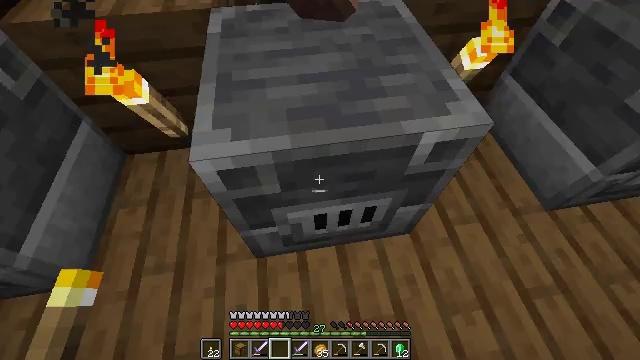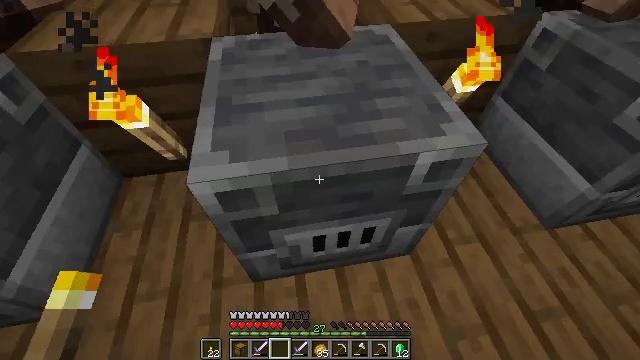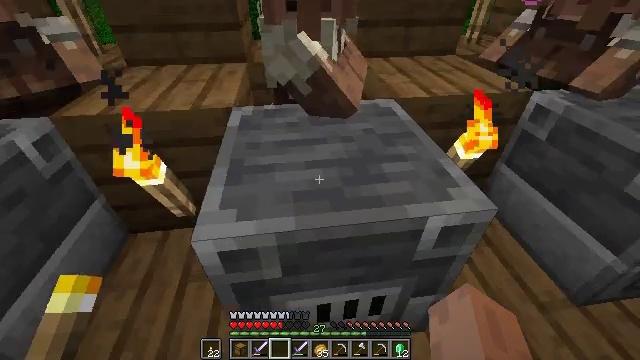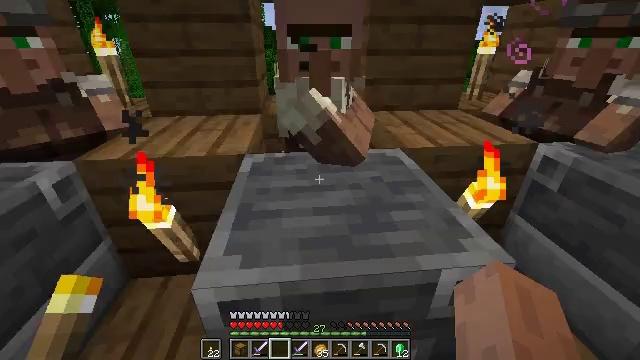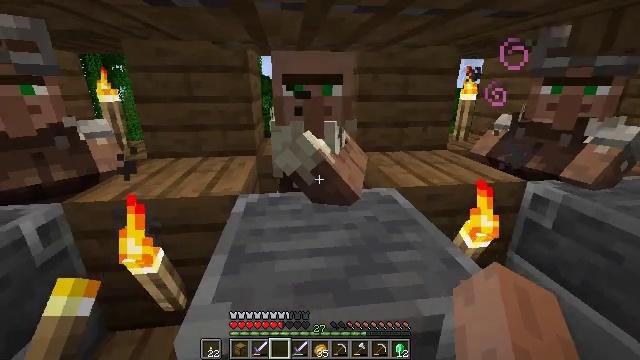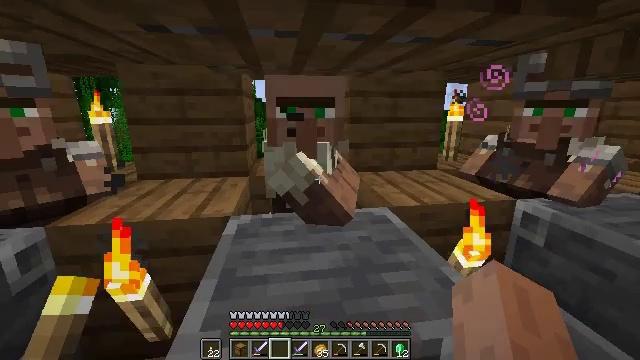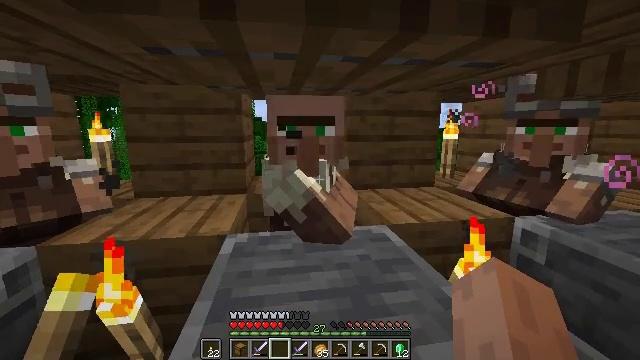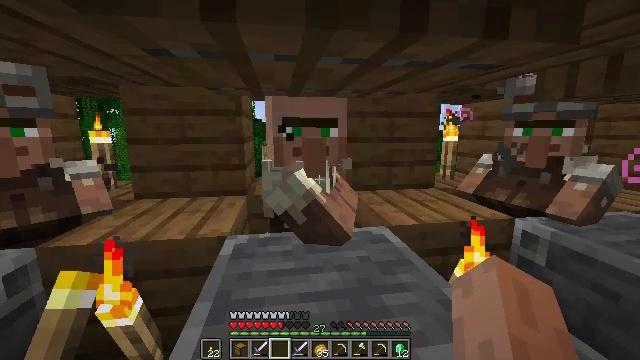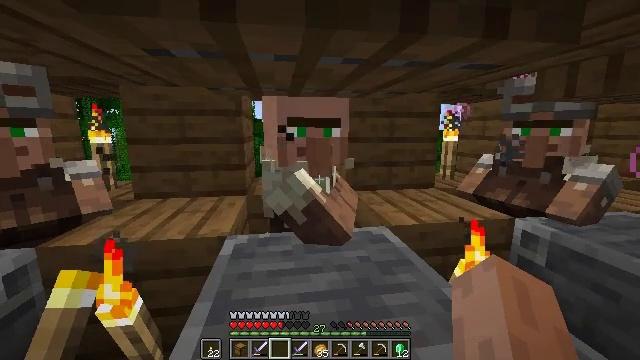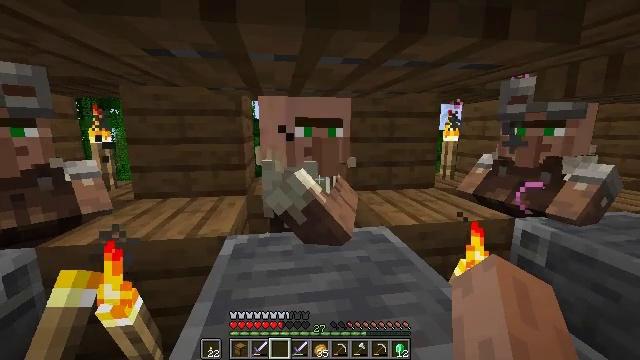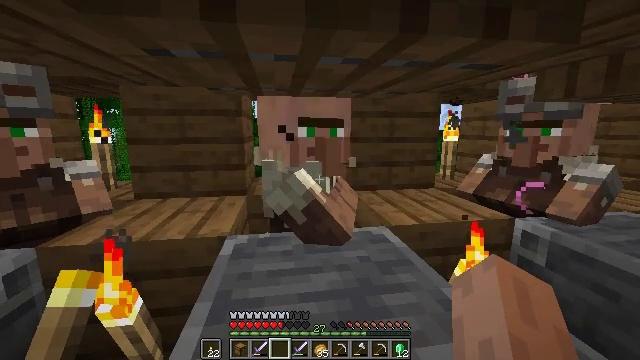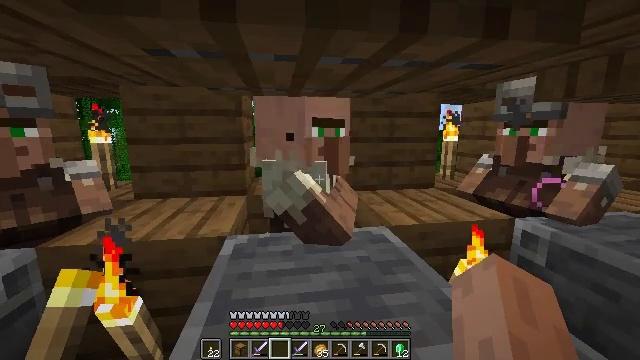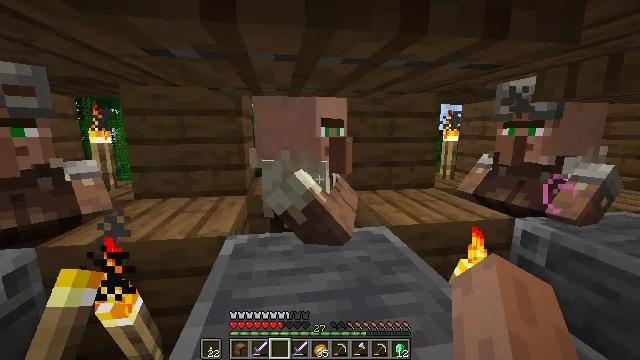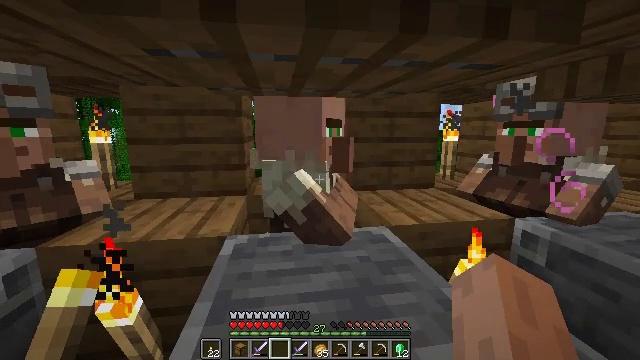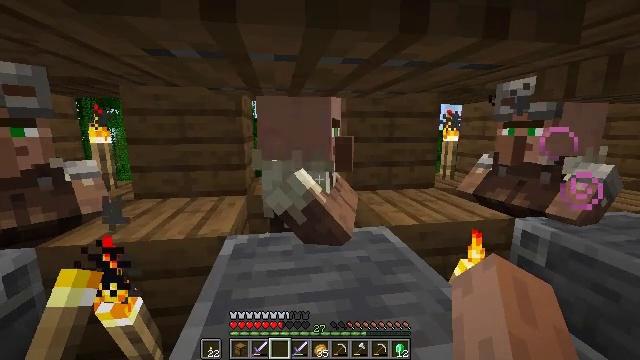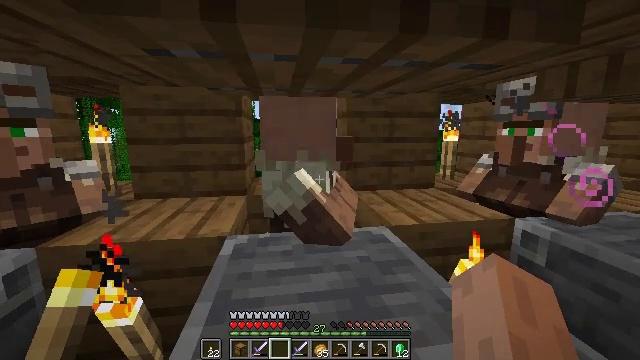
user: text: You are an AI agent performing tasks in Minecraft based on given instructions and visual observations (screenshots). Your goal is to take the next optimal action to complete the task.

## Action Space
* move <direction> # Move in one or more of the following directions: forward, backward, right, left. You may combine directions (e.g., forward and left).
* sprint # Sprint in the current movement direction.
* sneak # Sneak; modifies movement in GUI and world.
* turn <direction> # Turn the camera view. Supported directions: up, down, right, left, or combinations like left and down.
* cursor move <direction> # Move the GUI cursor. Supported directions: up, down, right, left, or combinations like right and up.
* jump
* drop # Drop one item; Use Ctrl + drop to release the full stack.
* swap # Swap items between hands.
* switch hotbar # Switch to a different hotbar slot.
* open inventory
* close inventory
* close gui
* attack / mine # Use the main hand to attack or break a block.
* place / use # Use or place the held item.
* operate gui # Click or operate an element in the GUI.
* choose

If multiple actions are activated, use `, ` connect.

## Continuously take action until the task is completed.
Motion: motion action
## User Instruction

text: Craft a chainmail helmet.
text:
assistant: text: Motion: turn up
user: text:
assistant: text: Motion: turn left and up
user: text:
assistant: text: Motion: turn left and up
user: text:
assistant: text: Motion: turn right and up
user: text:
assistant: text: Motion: turn right and up
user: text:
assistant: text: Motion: turn up
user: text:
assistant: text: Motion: no_op
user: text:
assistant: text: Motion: no_op
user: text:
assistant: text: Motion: no_op
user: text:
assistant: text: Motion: no_op
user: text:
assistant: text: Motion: no_op
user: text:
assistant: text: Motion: no_op
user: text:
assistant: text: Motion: no_op
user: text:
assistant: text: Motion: no_op
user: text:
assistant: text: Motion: no_op
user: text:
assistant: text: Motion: no_op
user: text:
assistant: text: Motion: no_op
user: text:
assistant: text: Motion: no_op
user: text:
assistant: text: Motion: no_op
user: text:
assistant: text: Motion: no_op
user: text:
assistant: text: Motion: turn up
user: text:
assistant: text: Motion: no_op
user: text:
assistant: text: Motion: no_op
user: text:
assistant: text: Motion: no_op
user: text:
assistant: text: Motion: no_op
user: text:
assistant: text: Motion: no_op
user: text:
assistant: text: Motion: use / place
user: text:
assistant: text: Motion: use / place
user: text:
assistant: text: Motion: use / place
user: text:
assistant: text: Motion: no_op